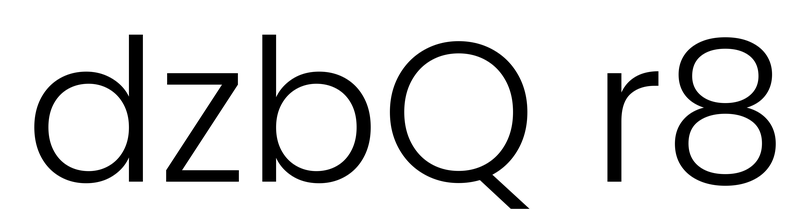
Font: Poppins-Light